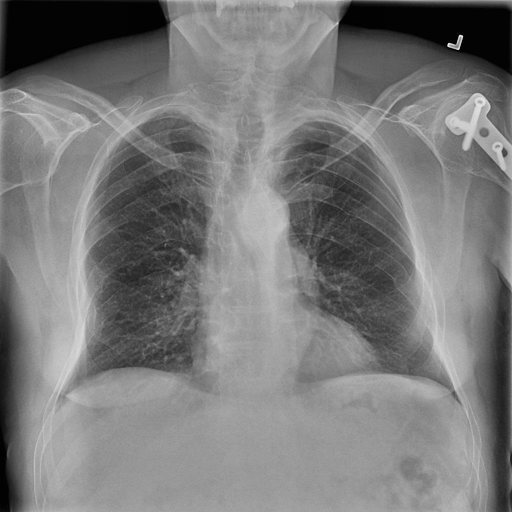
Finding: NORMAL